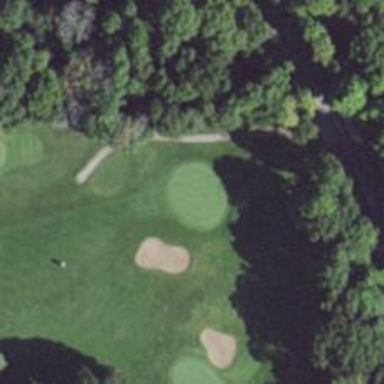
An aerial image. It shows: Golf hole.